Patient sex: M
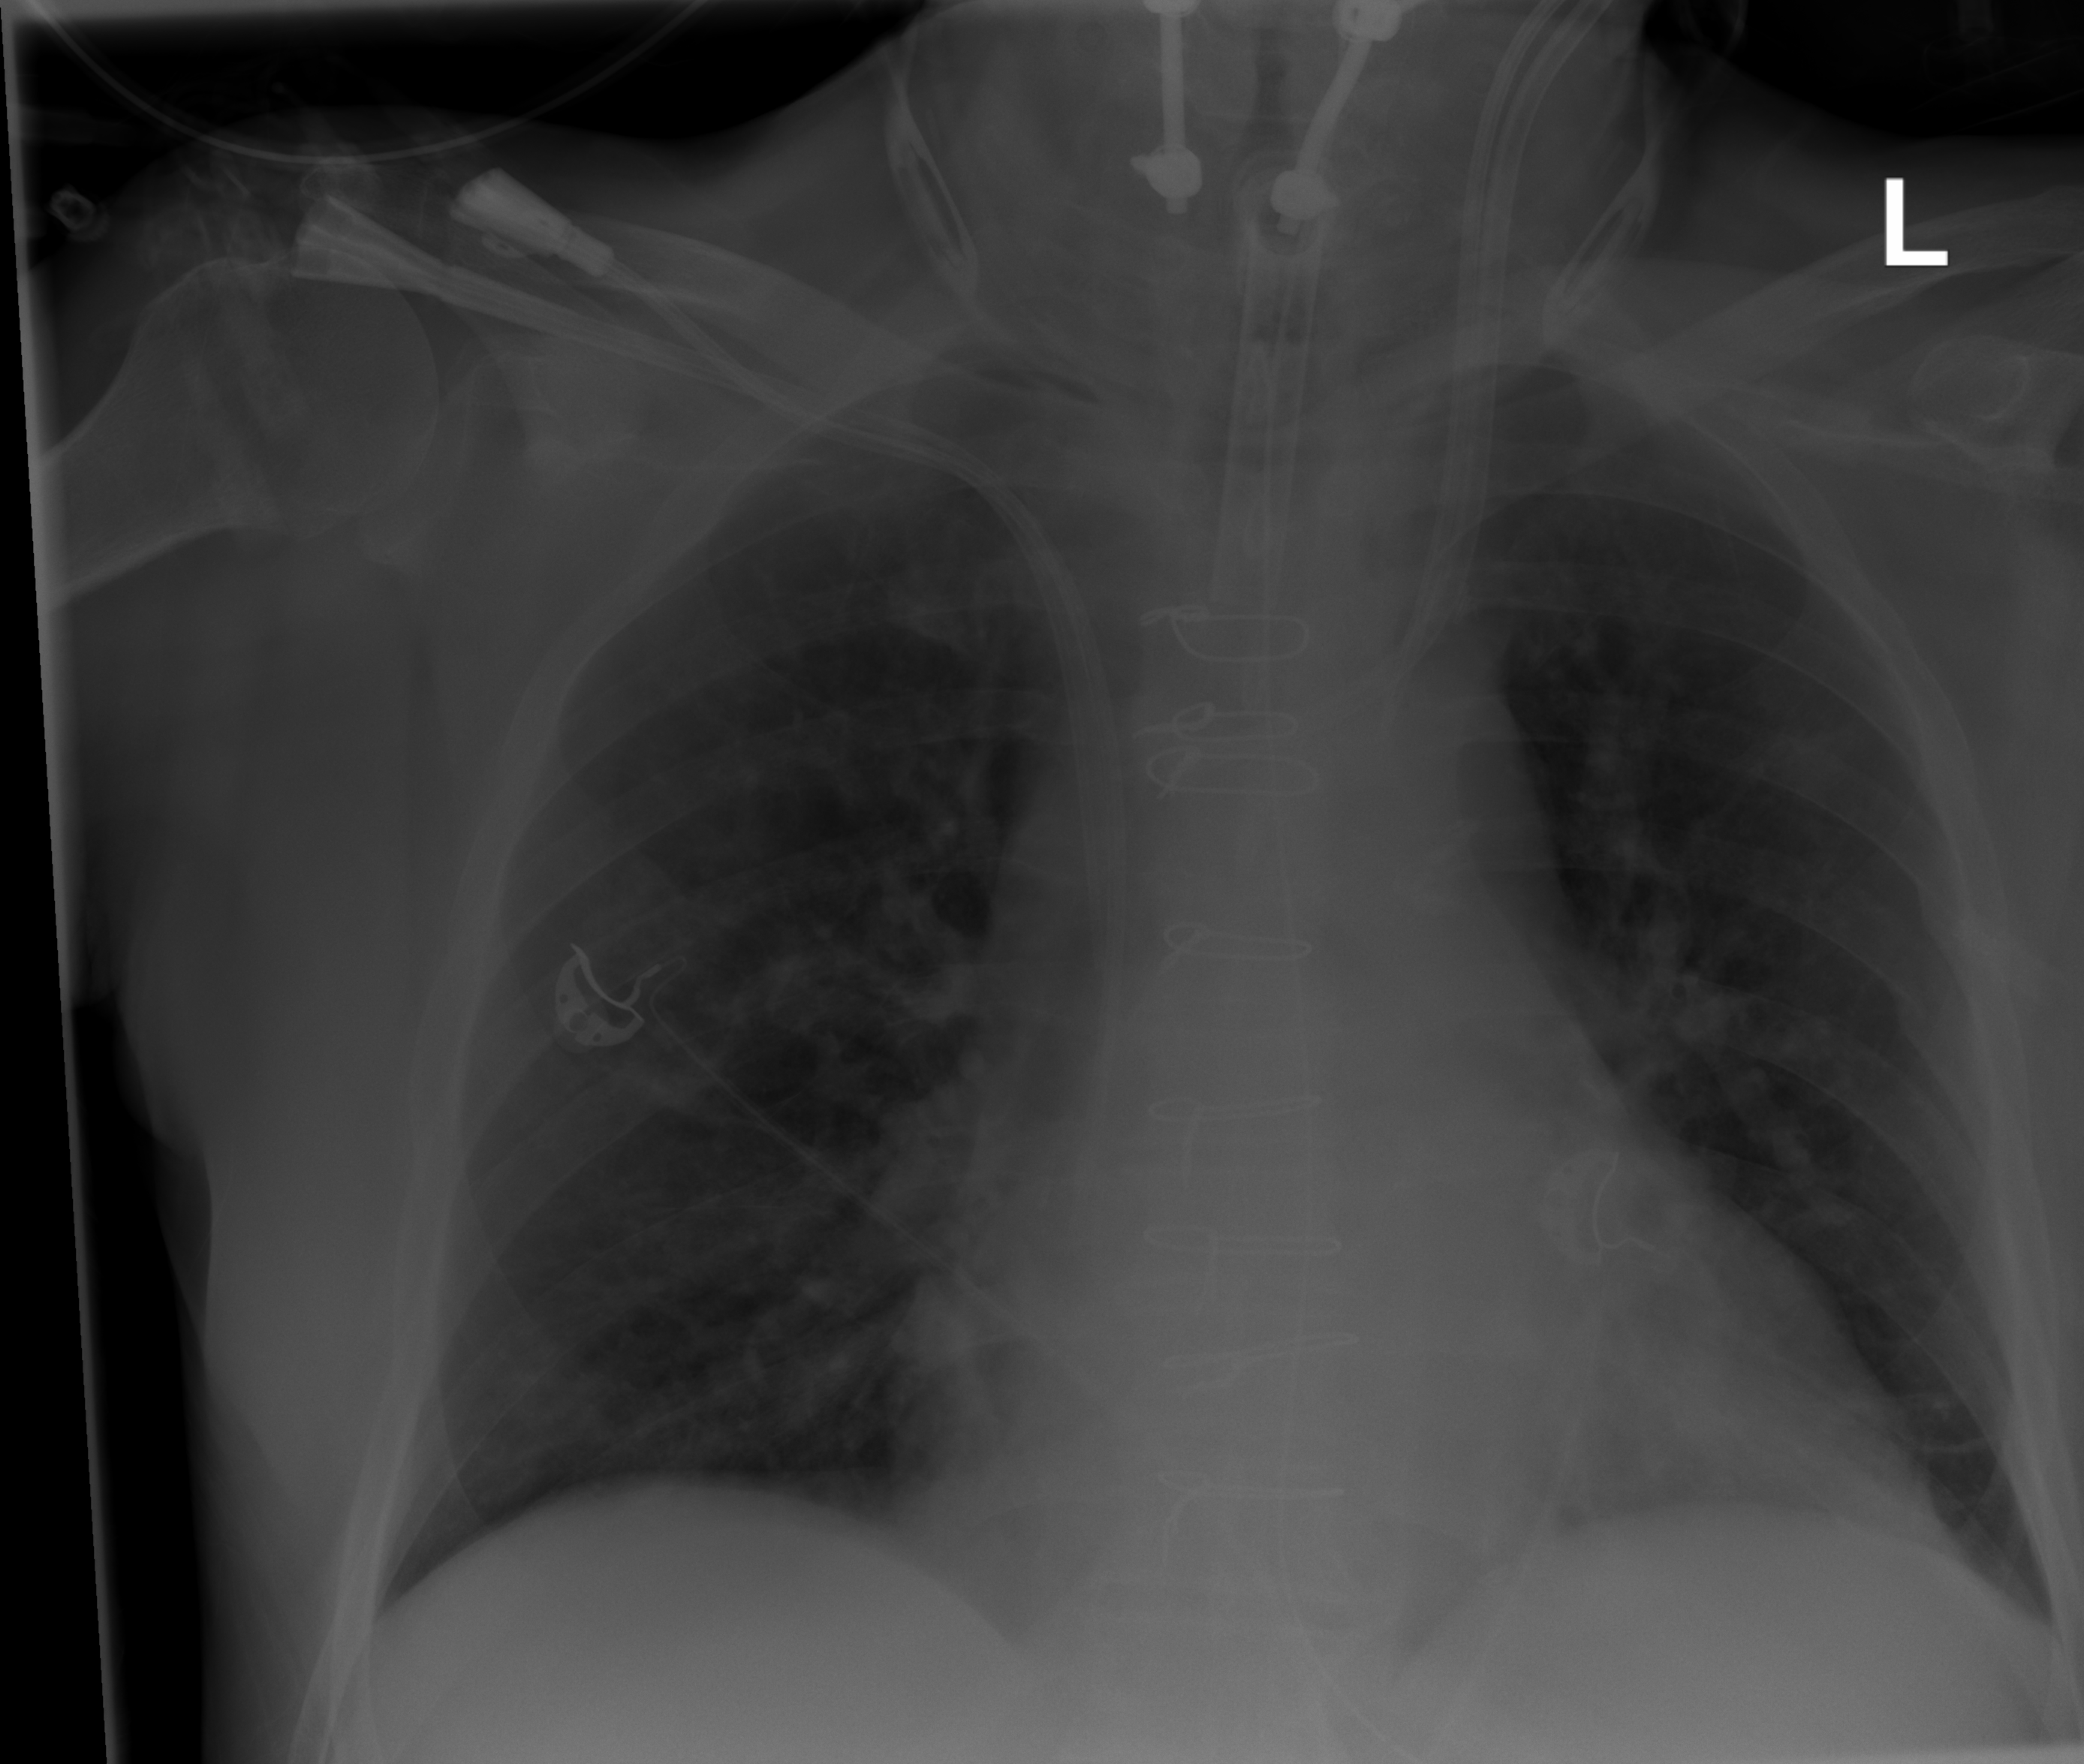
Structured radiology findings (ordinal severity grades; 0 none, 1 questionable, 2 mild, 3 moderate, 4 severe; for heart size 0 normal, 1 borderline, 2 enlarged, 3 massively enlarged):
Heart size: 1
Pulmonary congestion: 2
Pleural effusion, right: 0
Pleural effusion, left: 0
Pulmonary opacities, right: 0
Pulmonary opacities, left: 0
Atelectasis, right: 2
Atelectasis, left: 2